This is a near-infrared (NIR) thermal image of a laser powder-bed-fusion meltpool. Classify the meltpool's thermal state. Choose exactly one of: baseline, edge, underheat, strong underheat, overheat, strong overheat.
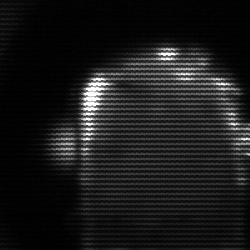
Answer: baseline